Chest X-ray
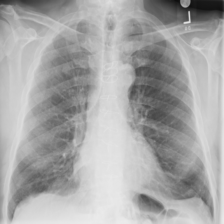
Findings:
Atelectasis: negative
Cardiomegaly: negative
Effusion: negative
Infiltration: negative
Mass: negative
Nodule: negative
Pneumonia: negative
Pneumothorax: negative
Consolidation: negative
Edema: negative
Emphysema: negative
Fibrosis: negative
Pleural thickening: negative
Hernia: negative